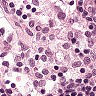
Metastatic tissue present: no